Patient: sex F, age 43
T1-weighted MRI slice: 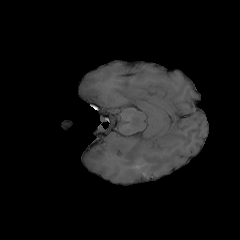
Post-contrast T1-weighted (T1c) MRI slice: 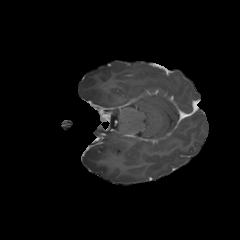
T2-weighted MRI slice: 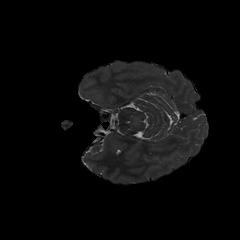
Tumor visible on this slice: no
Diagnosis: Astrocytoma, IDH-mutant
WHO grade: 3